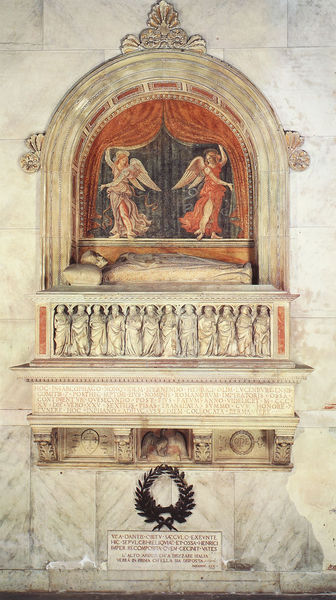
Titel: Grabmal Heinrichs VII.
Künstler: Ghirlandaio
Standort: Pisa, Dom (EU - I - Toskana)
Schlagwörter: flügel, mann, menschen, frau, marmor, rot, tod, toter, vorhang, kirche, engel, liegen, bogen, figuren, rundbogen, kissen, inschrift, denkmal, kranz, lorbeerkranz, altar, komödie, skulpturen, sarg, grab, totenbett, fresken, heilige, jünger, kriche, krypta, latein, apostel